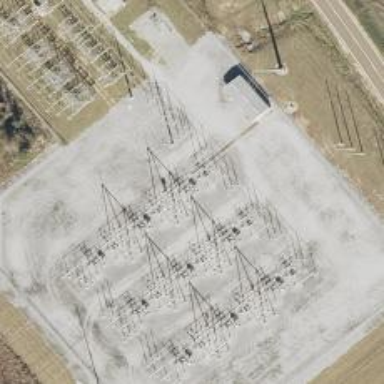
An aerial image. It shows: Switch used for power control.